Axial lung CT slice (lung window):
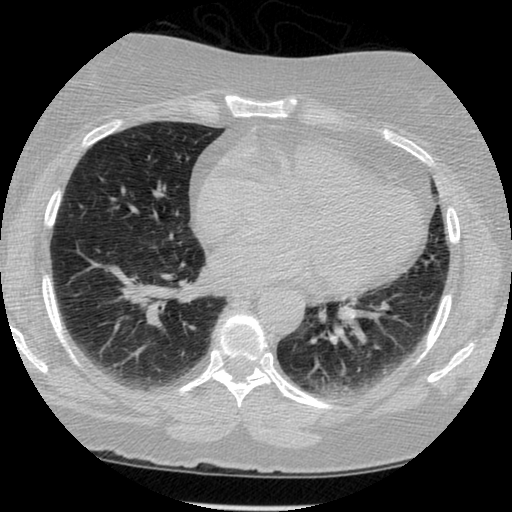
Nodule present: no